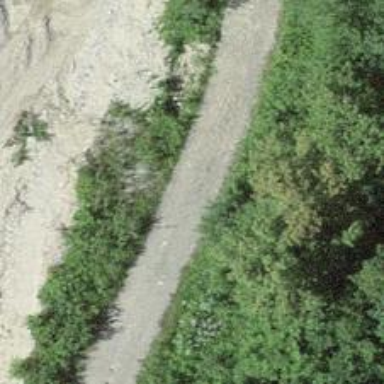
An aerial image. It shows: Ground path.